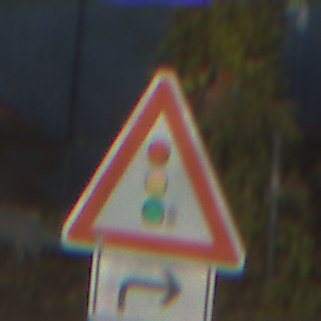
Verkehrszeichen: Lichtzeichenanlage
Zusatzzeichen unten: RichtungsangabeDurchPfeile5
Umgebung: Outdoor, Urban
Tageszeit: MorningAfternoon
Wetter: PartlyCloudy
Licht: Natural
Jahreszeit: NotSpecified
Kontrast: MediumContrast